Question: in my website there is a form that allows the users to submit their email. When the user clicks submit, the email is pushed to the Data Layer. I have tested this by checking the data layer values using console:
email: "abc@gmail.com"
I have also set a Google Tag Manager variable called email, and I have created a trigger as shown below:

Now I set my tag to fire when this trigger is true. But my tag does not fire. I don't understand why. Can someone please explain why this may not be working?
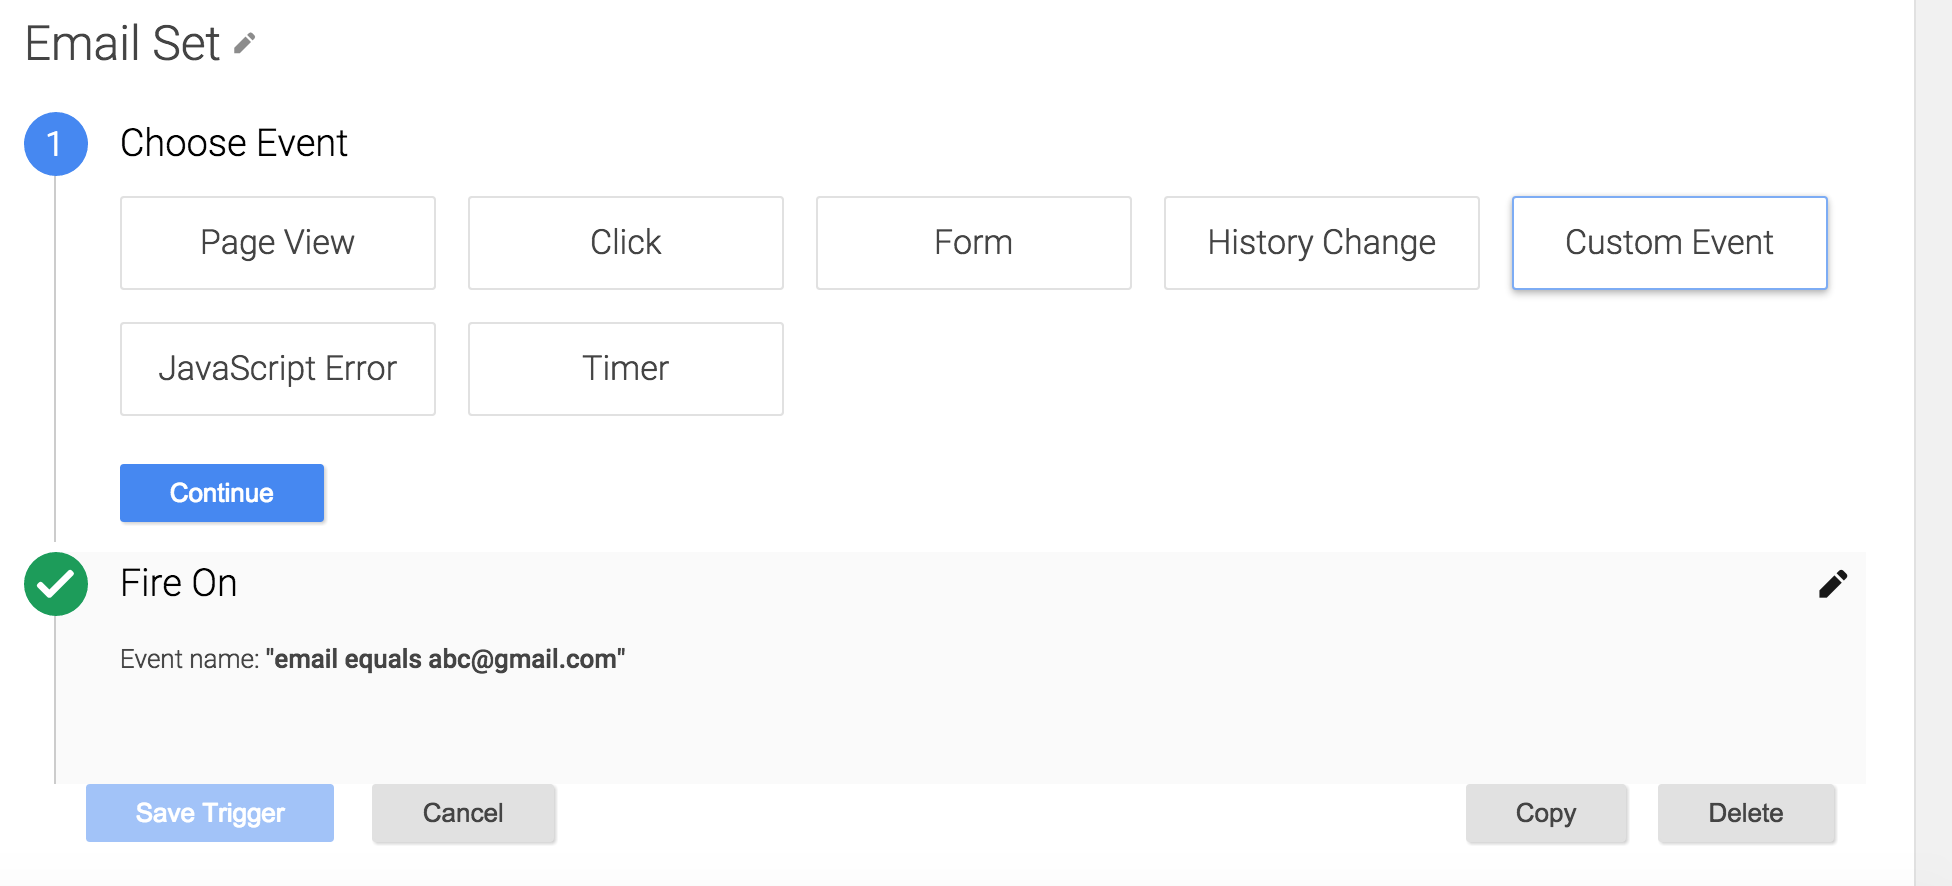
Answer: This was not working because my website is a single page app and that's why Custom Event Triggers need to be replaced by History Change Triggers